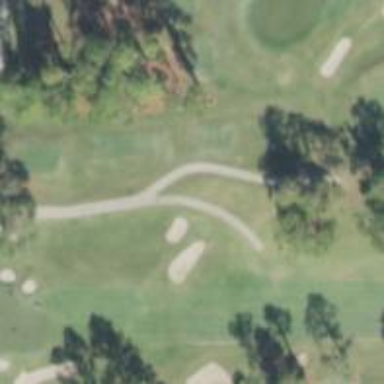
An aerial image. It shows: Service road used as golf cart path.